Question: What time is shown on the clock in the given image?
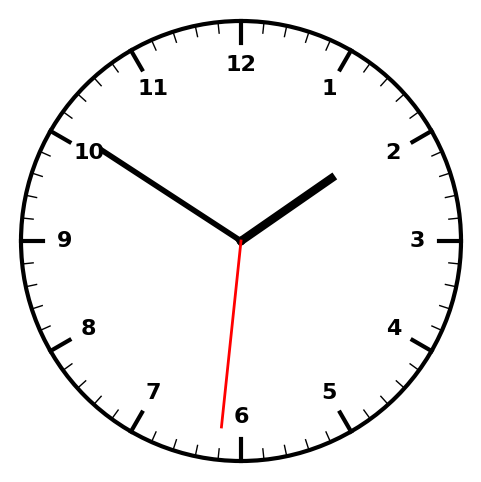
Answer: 01:50:31